Question: I'm writing a C# Gtk# application under Mono/MonoDevelop in Linux Mint 17. I have a ComboBox on a form with 3 items in it. I was able to place it and such fine however, I get an error in the designer code stating that the ComboBox doesn't contain a definition for 'NewText'. The Mono documentation at docs.go-mono.com says that this NewText method is how you add items, however, apparently mine doesn't have it.
- -

And finally, the designer code
'''
//top of file declaration
private global::Gtk.ComboBox framestyle_Val;
//further down, this defines all the items
this.framestyle_Val = global::Gtk.ComboBox.NewText ();
this.framestyle_Val.AppendText (global::Mono.Unix.Catalog.GetString ("Single Sprite"));
this.framestyle_Val.AppendText (global::Mono.Unix.Catalog.GetString ("Left/Right Sprites"));
this.framestyle_Val.AppendText (global::Mono.Unix.Catalog.GetString ("Left/Right/Upside-Down Sprites"));
'''
It's worth noting that apparently there's no AppendText definition/method either but I assume that'll be straightened out once we get this one straightened out.
Any ideas? I'm confused myself. Thanks in advanced,
Mike
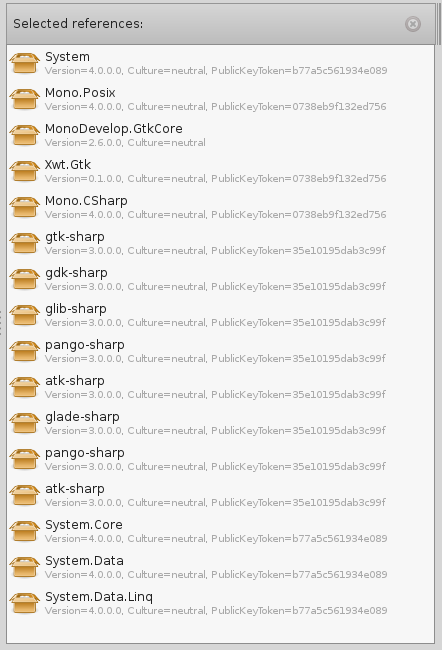
Answer: I had the same problem. MonoDevelop seems to be unable to generate proper code to use with Gtk#3.
You may want to install Gtk#2, this will not override the GTK#3 installation, and target your project with this version to be able to use MonoDevelop's visual design abilities.
And maybe you will need to create the clean GTK#2 project once again.
If you have found a solution to use GTK3, please give me an idea.